Question: from this code i can generate bar chart of 10 bars now i want to know how to display value of each bar on top of bar like the attached image:
here is code:
'''
public class BarChartSample extends Application {
@Override public void start(Stage stage) {
stage.setTitle("Bar Chart Sample");
final CategoryAxis xAxis = new CategoryAxis();
final NumberAxis yAxis = new NumberAxis();
final BarChart<String,Number> bc =
new BarChart<String,Number>(xAxis,yAxis);
bc.setTitle("Country Summary");
xAxis.setLabel("bars");
yAxis.setLabel("Value");
XYChart.Series series1 = new XYChart.Series();
series1.setName("...");
for(int i=0;i<10;i++)
{
//here i want to change color of bar if value of i is >5 than red if i>8 than blue
series1.getData().add(new XYChart.Data("Value", i));
}
}
public static void main(String[] args) {
launch(args);
}
}
'''
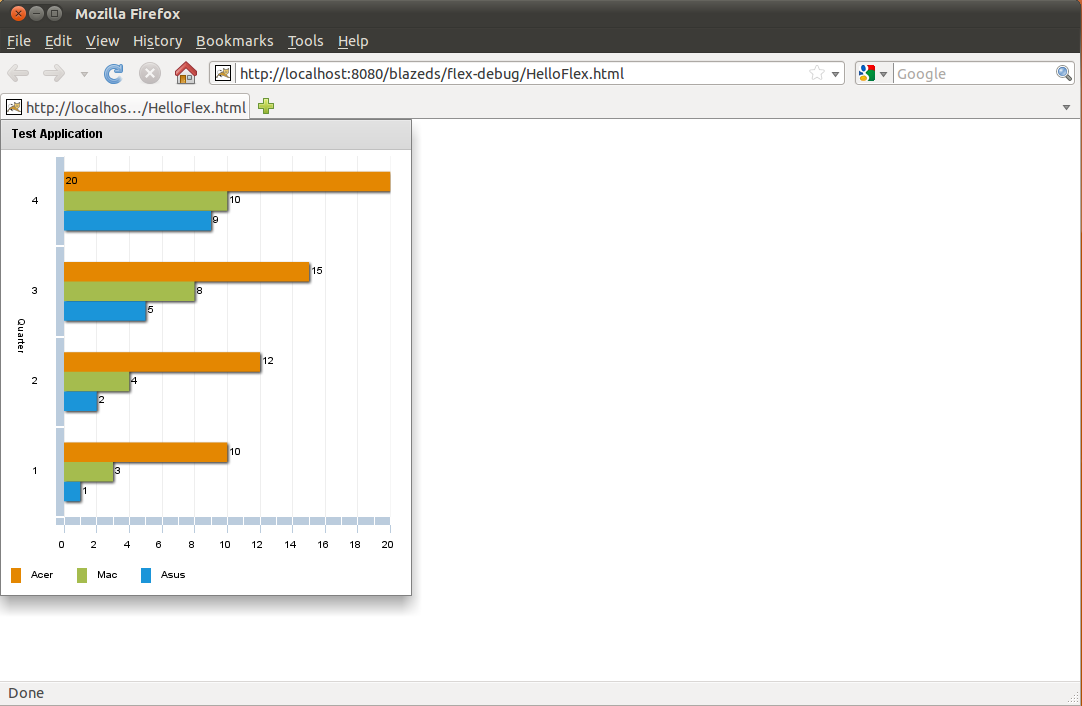
Answer: Inside a 'ChangeListener' for the each data item's 'node' property, you can call the following function to add a label to the top of the bar:
'''
private void displayLabelForData(XYChart.Data<String, Number> data) {
final Node node = data.getNode();
final Text dataText = new Text(data.getYValue() + "");
node.parentProperty().addListener(new ChangeListener<Parent>() {
@Override public void changed(ObservableValue<? extends Parent> ov, Parent oldParent, Parent parent) {
Group parentGroup = (Group) parent;
parentGroup.getChildren().add(dataText);
}
});
node.boundsInParentProperty().addListener(new ChangeListener<Bounds>() {
@Override public void changed(ObservableValue<? extends Bounds> ov, Bounds oldBounds, Bounds bounds) {
dataText.setLayoutX(
Math.round(
bounds.getMinX() + bounds.getWidth() / 2 - dataText.prefWidth(-1) / 2
)
);
dataText.setLayoutY(
Math.round(
bounds.getMinY() - dataText.prefHeight(-1) * 0.5
)
);
}
});
}
'''
The code works by adding a text label to the parent of each bar node, then dynamically positioning the text label based on the bar and text's bounds each time the bar is resized.
I created a <URL> for this.